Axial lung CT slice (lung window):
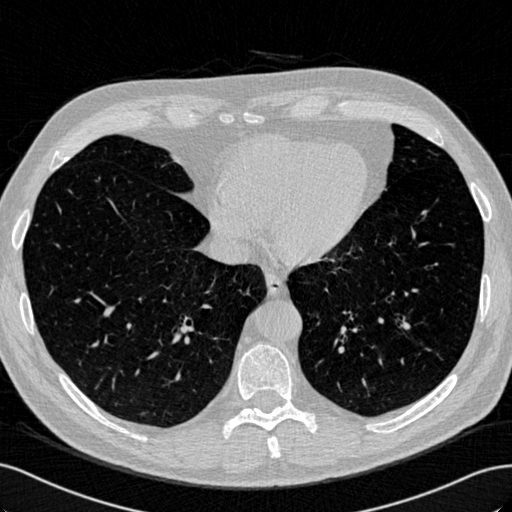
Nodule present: no